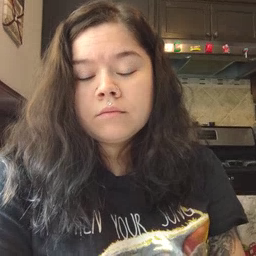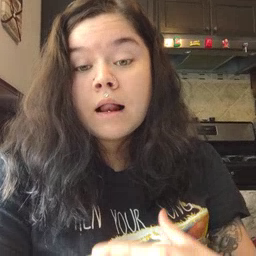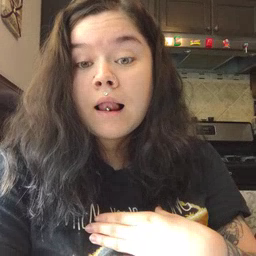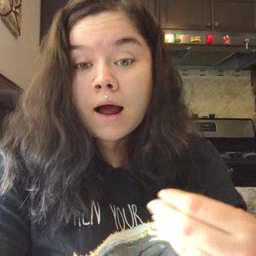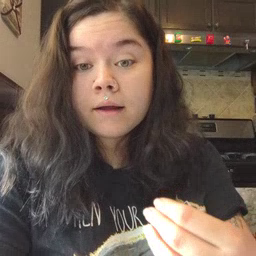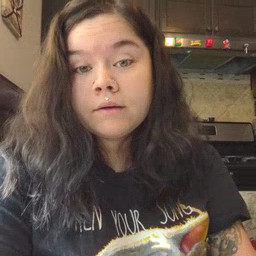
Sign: like